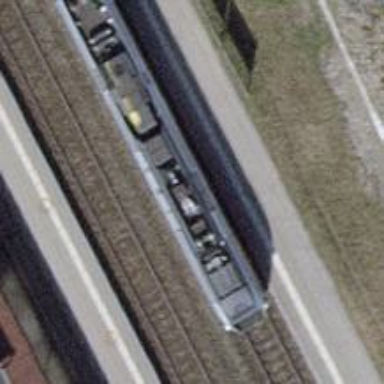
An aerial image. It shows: Public transport stop position along the railway.